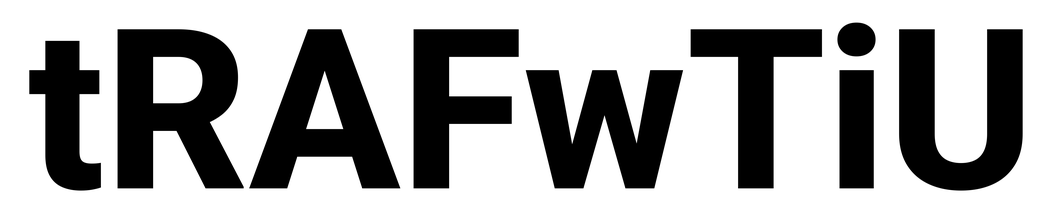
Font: Roboto_ExtraBold